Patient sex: M
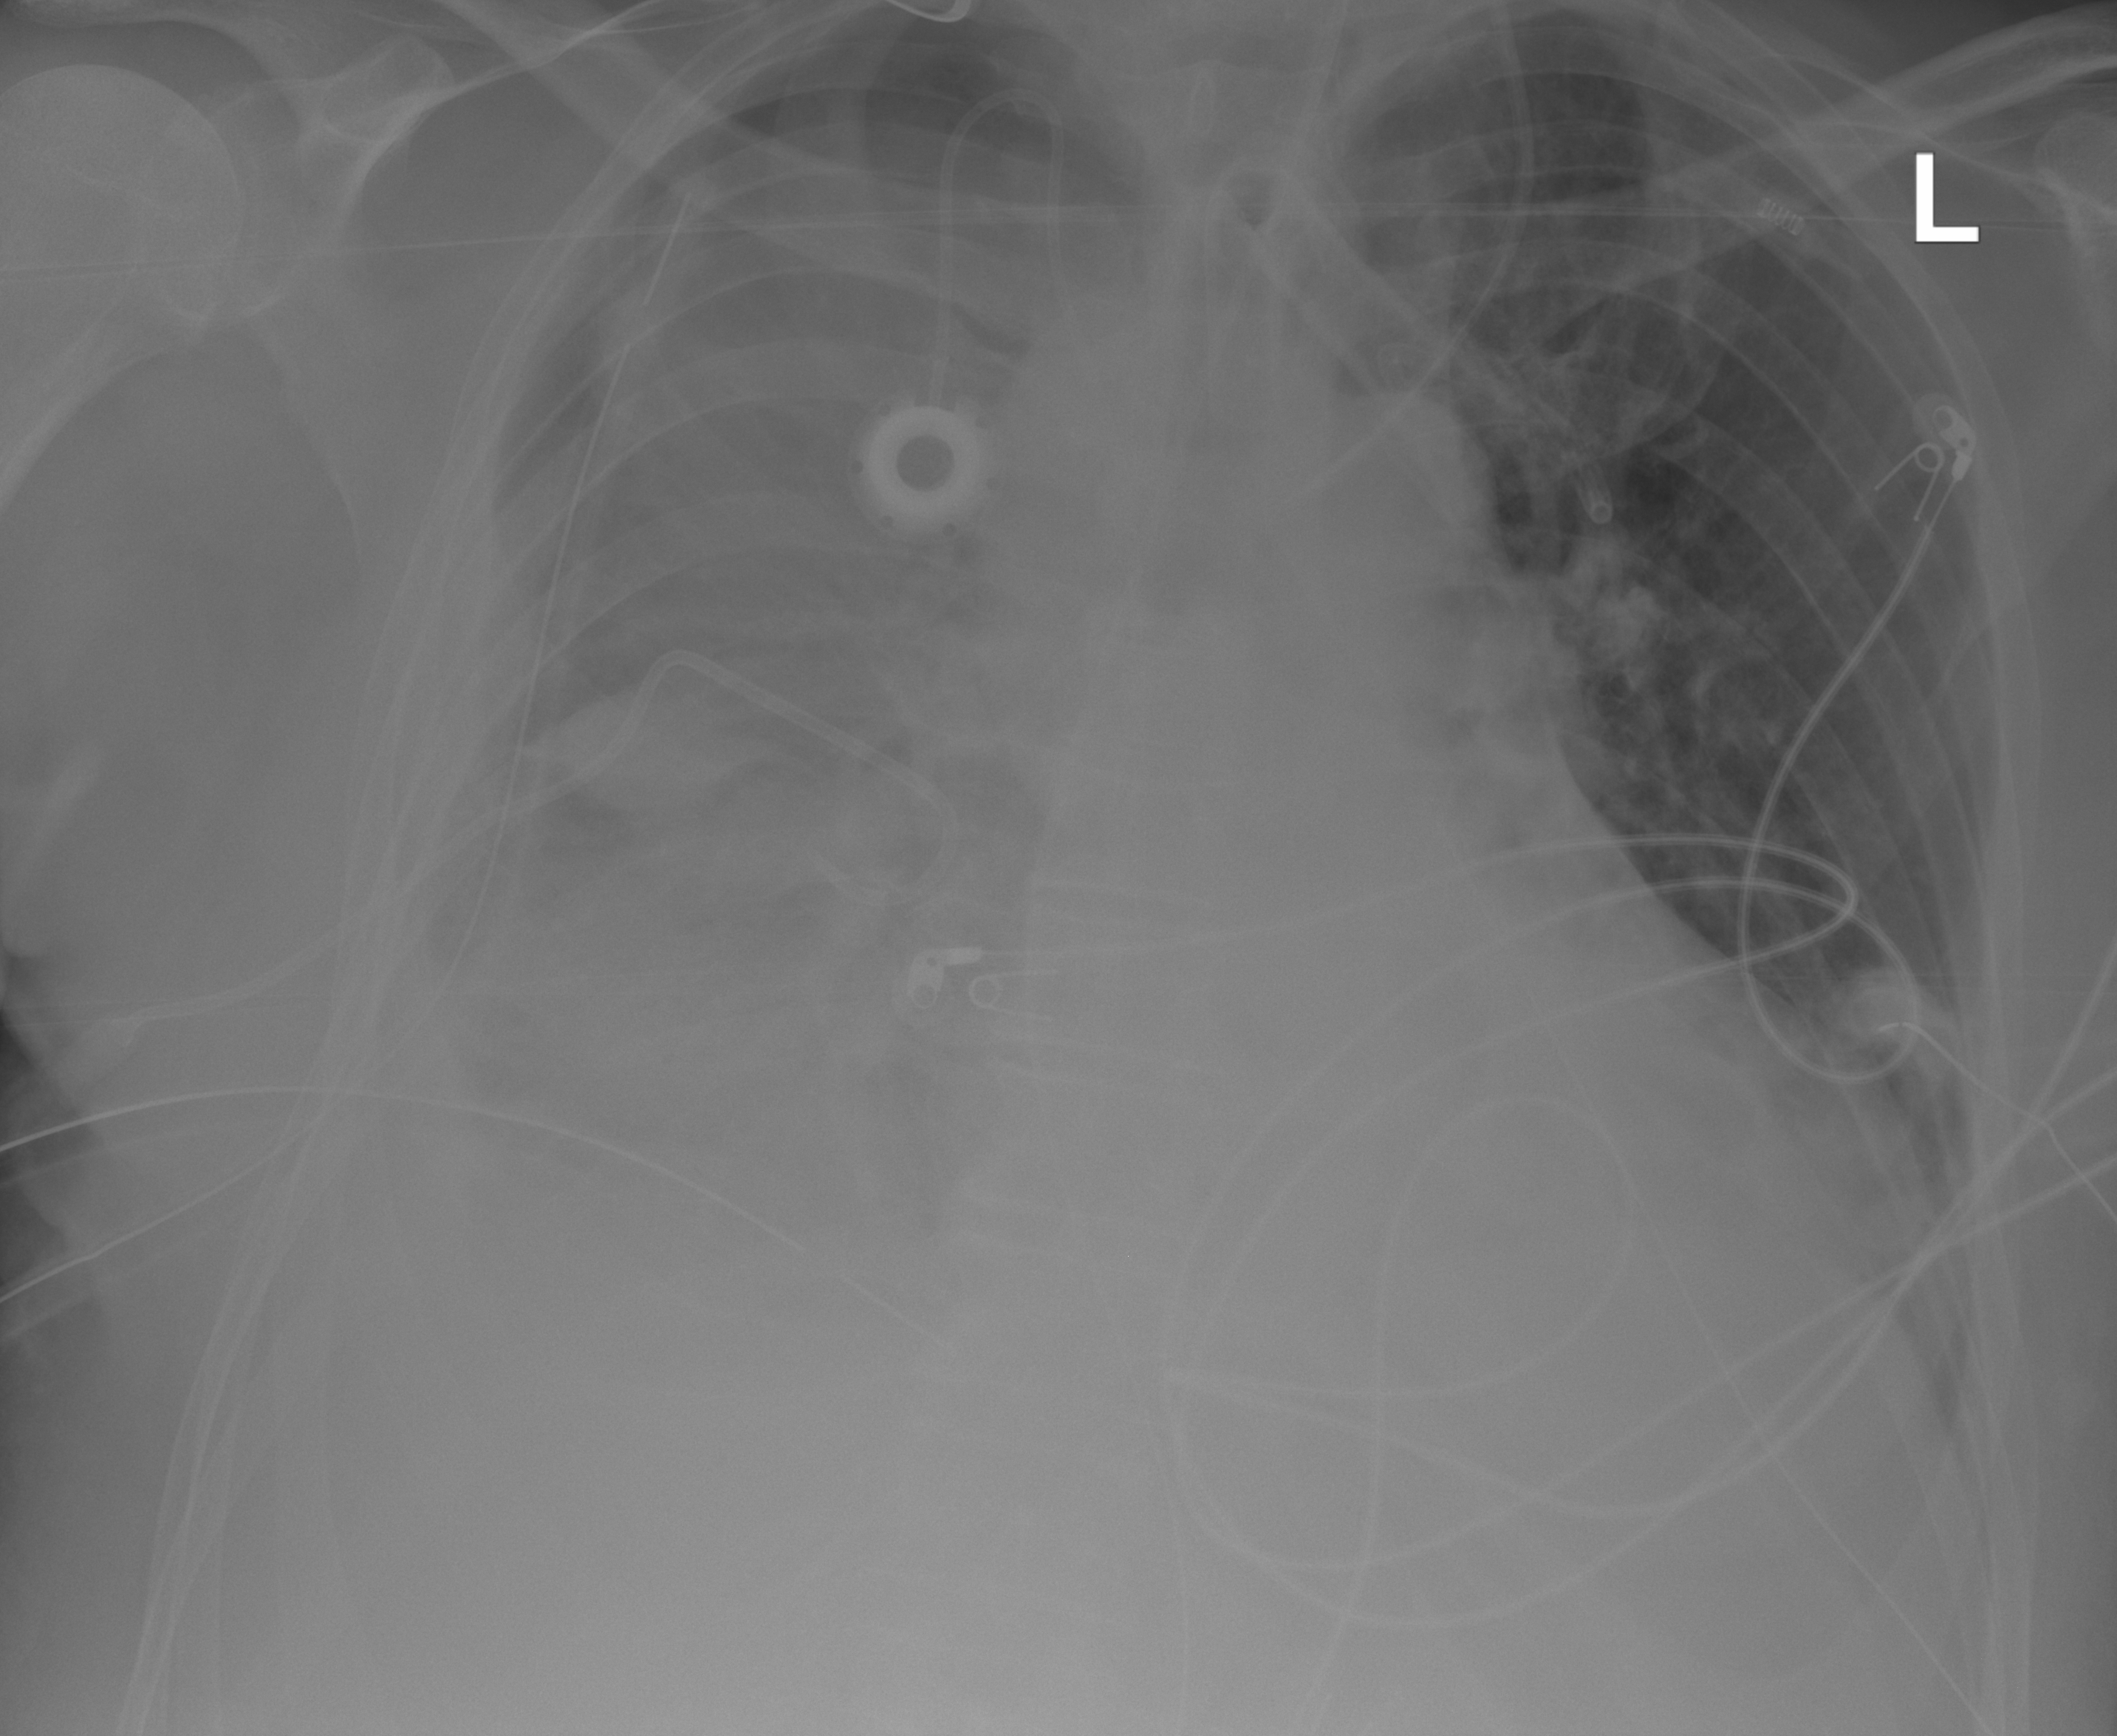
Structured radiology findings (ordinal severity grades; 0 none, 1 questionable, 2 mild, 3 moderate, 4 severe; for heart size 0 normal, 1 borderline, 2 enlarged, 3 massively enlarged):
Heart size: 2
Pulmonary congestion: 2
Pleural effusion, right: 3
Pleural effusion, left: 0
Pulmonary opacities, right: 2
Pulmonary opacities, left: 0
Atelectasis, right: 3
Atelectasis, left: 2